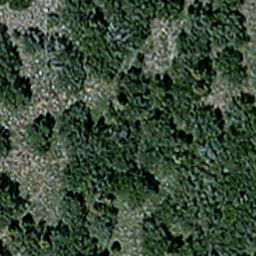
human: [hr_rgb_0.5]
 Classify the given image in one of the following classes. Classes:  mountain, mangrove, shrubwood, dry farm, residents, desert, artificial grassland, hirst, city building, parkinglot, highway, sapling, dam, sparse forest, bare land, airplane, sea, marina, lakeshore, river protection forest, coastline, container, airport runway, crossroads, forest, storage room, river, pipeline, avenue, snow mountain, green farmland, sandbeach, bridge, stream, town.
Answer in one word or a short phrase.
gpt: sparse forest